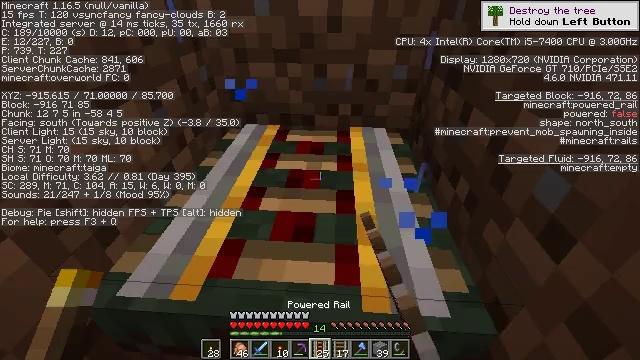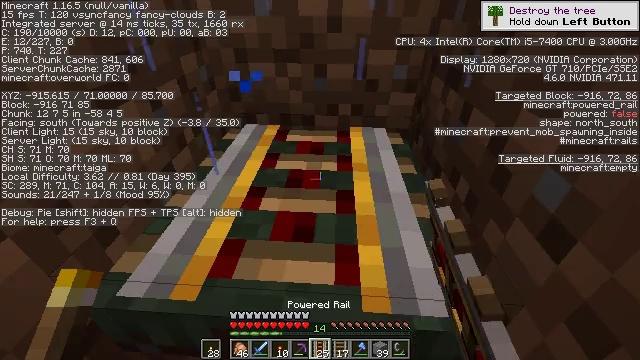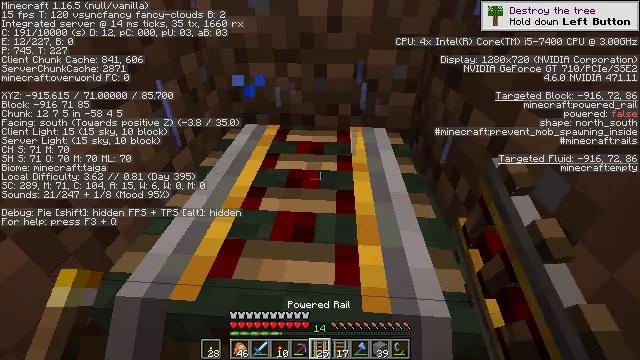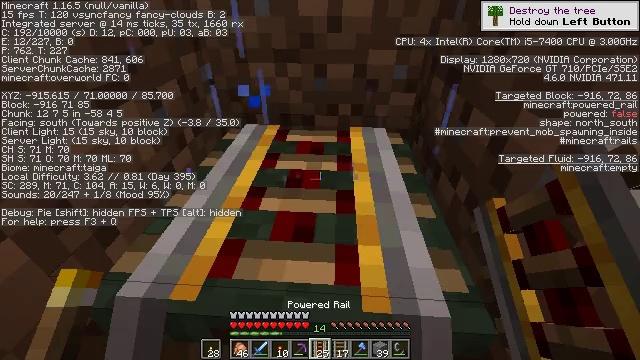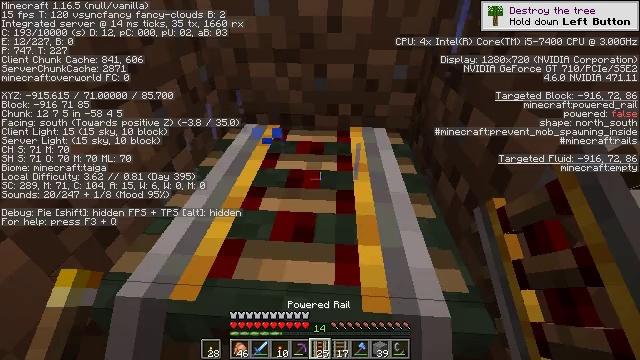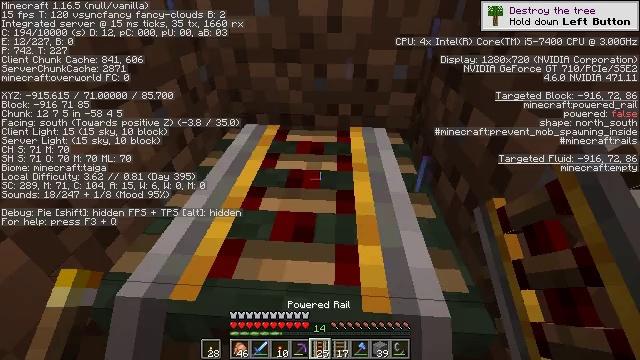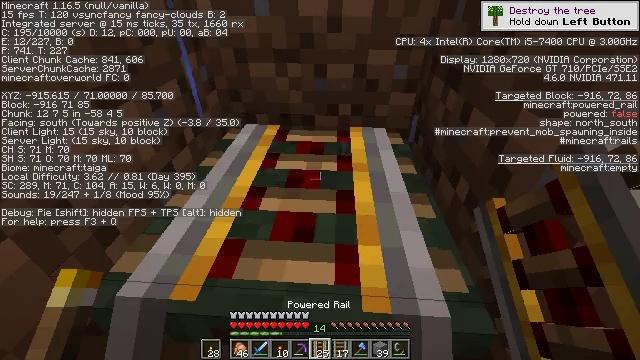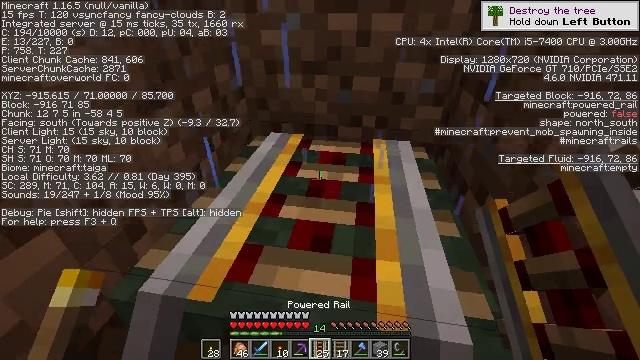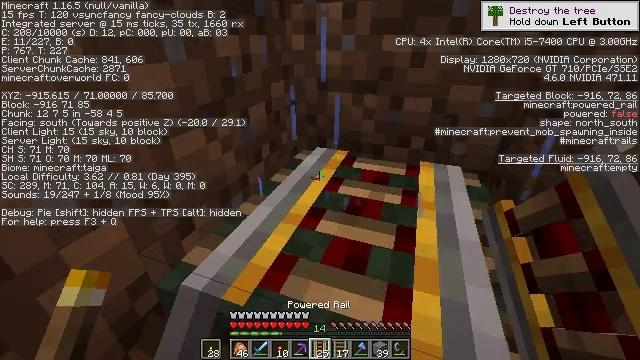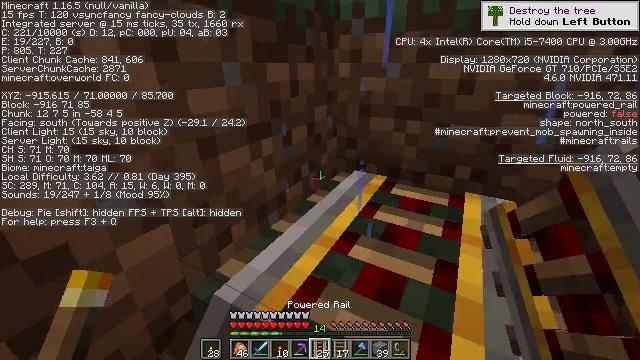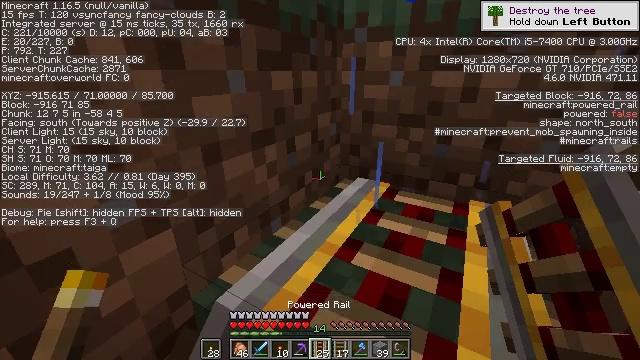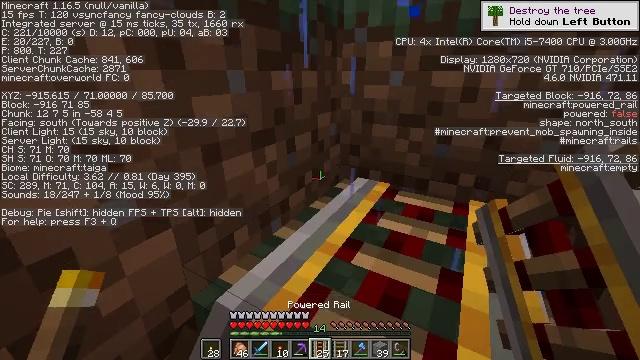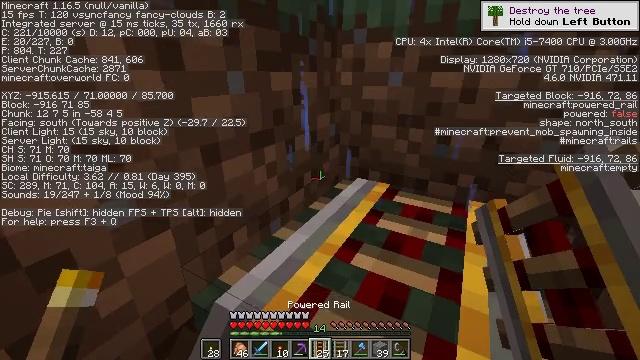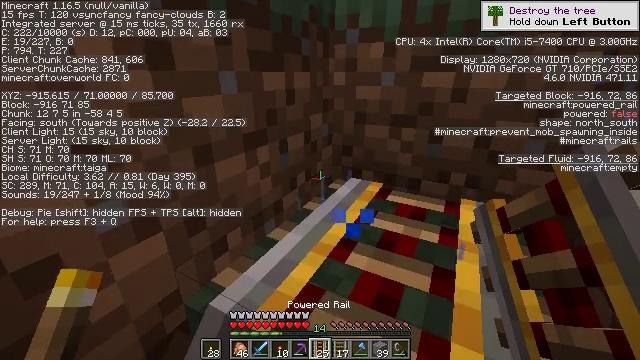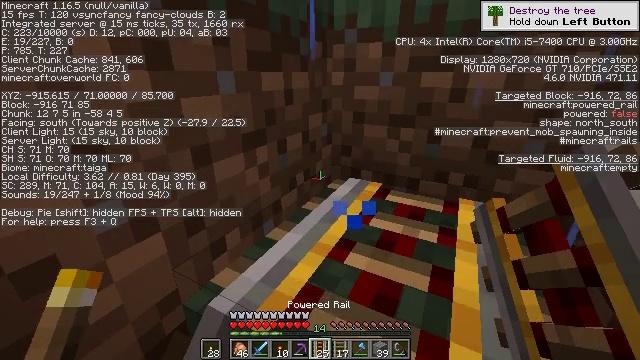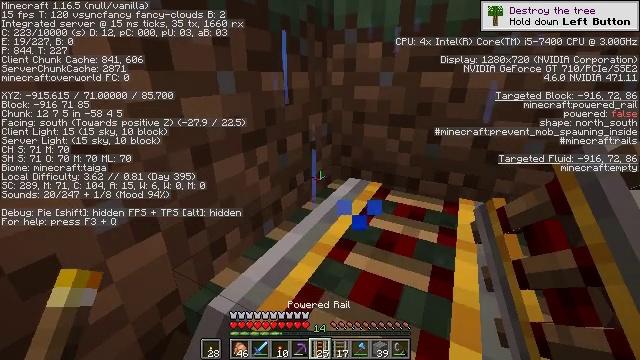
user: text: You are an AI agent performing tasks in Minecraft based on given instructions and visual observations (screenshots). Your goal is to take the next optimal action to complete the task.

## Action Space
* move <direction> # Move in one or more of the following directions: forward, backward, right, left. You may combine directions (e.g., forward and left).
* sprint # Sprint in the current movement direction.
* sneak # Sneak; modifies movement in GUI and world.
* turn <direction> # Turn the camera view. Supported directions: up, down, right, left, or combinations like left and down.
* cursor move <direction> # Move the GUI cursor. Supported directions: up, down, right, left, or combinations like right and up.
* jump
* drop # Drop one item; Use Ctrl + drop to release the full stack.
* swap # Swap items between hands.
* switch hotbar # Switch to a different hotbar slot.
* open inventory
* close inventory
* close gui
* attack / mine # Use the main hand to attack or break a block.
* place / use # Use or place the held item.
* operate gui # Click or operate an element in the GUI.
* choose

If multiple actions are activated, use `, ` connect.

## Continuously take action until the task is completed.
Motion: motion action
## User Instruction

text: Break the grass block.
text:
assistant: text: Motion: no_op
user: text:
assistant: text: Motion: no_op
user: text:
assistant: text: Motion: no_op
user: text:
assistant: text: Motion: no_op
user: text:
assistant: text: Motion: no_op
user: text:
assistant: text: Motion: no_op
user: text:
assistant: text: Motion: turn left and up
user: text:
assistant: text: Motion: turn left and up
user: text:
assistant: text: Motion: turn left and up
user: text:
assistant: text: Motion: turn up
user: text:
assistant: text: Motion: no_op
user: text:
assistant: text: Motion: no_op
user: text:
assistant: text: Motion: turn right
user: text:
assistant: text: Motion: no_op
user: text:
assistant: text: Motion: no_op
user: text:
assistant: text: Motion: no_op
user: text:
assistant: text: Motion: no_op
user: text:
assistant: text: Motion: no_op
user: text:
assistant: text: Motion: no_op
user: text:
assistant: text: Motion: turn left and up
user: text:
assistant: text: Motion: turn left and up
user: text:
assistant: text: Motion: turn left and up
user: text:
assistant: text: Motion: no_op
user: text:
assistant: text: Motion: no_op
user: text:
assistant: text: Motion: no_op
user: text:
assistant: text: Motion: no_op
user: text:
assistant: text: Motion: no_op
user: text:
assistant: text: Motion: no_op
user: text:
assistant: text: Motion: no_op
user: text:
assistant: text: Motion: no_op